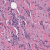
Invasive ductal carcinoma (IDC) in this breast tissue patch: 1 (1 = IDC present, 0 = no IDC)